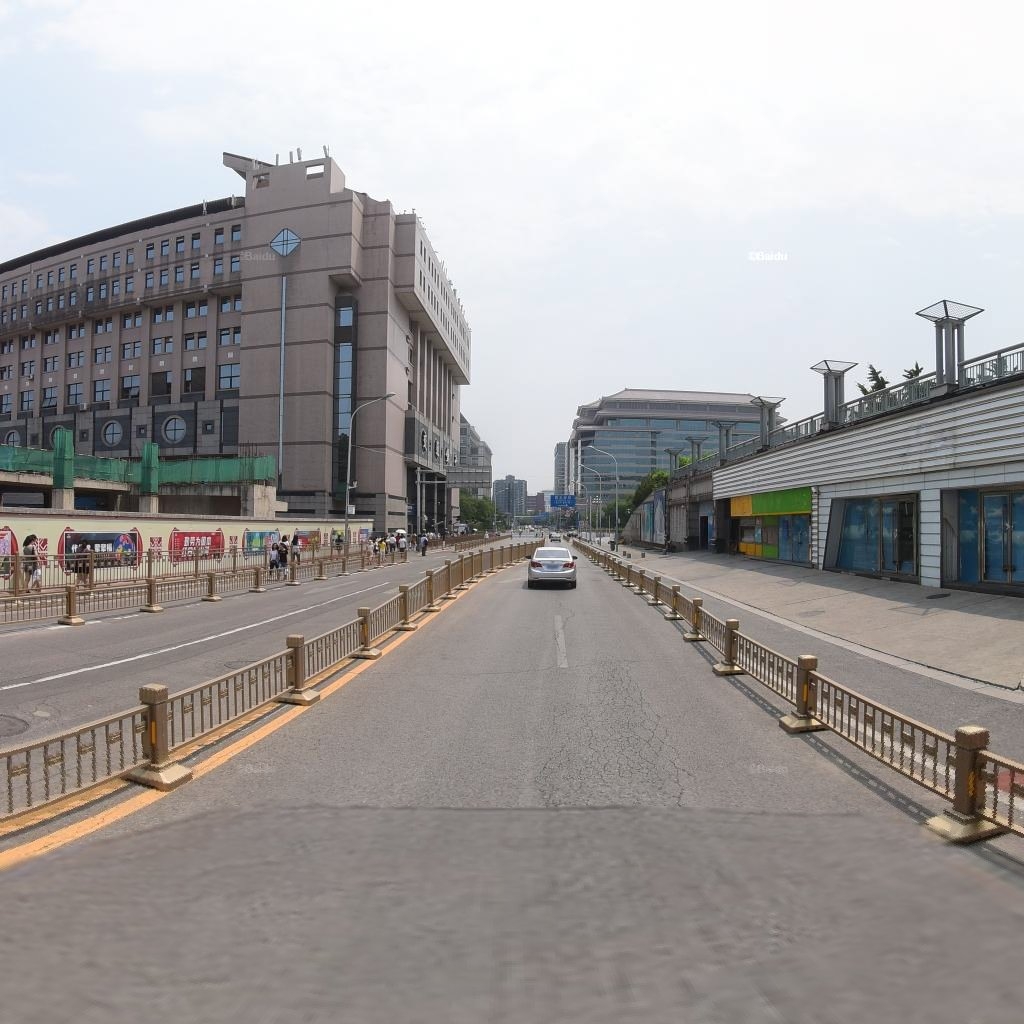
Region: Xicheng
Road damage annotations: transverse crack, longitudinal crack, manhole cover, alligator crack